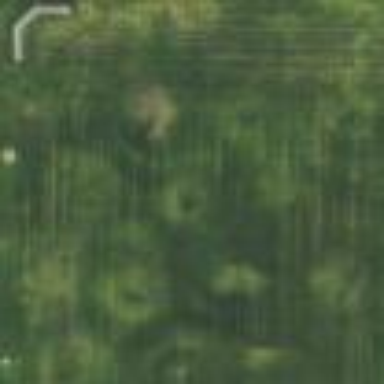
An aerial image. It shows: Grassy baseball pitch for leisure sports.